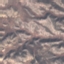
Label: HerbaceousVegetation